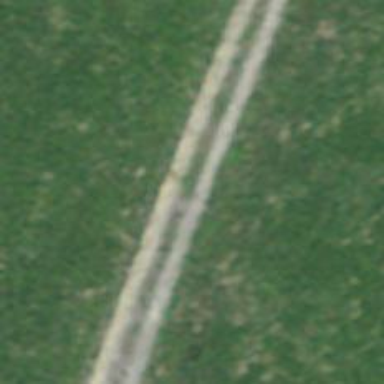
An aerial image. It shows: Track with grade2 tracktype.